Aerial crown-view tile of a tropical tree (Barro Colorado Island, Panama), acquired 20240716:
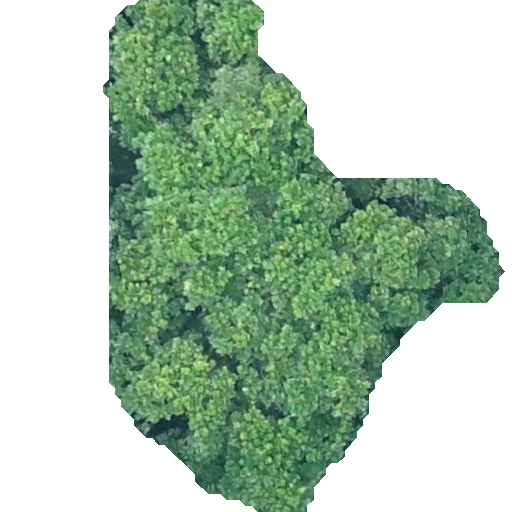
Species: Anacardium excelsum
GBIF accepted scientific name: Anacardium excelsum
Crown area: 195.636 m²